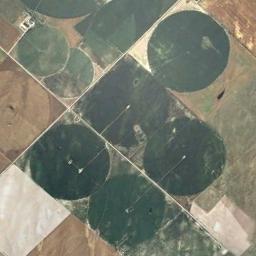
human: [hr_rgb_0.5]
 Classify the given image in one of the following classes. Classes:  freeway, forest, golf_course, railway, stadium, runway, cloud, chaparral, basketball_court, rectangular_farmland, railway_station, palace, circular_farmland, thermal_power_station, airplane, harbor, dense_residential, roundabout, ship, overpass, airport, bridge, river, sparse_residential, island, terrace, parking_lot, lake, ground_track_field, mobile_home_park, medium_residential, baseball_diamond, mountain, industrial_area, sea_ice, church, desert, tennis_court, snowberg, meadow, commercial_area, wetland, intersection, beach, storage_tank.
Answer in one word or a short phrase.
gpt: circular_farmland